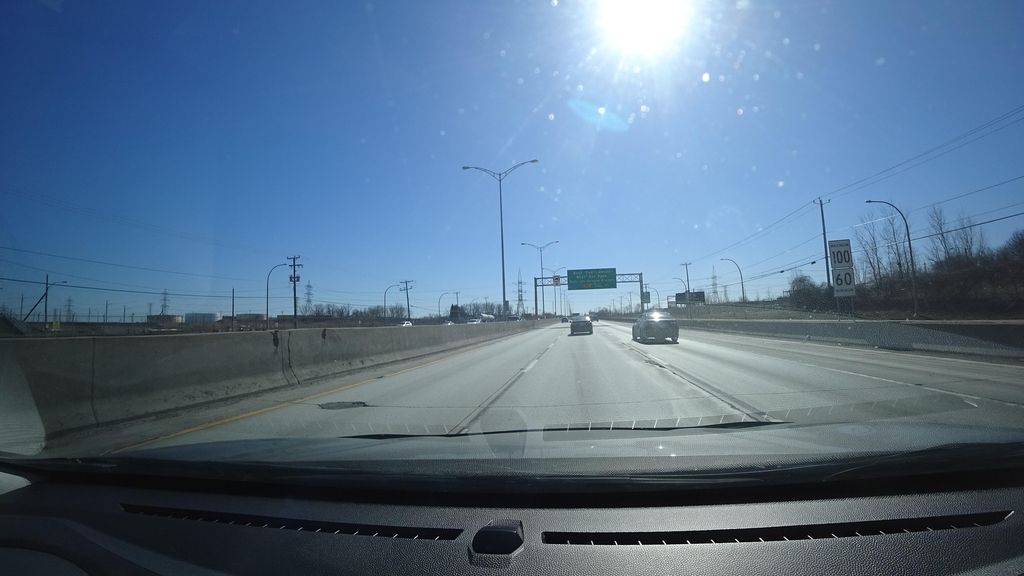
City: montreal